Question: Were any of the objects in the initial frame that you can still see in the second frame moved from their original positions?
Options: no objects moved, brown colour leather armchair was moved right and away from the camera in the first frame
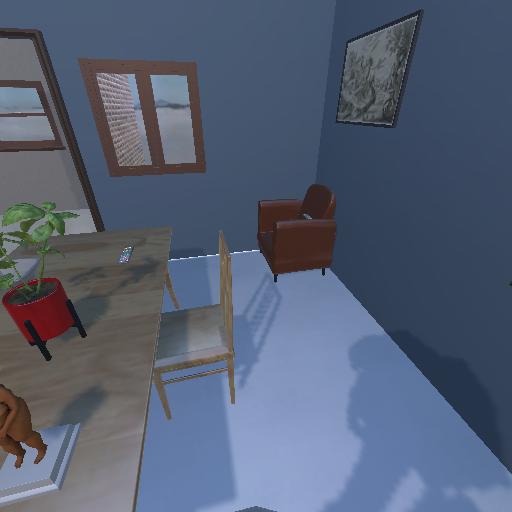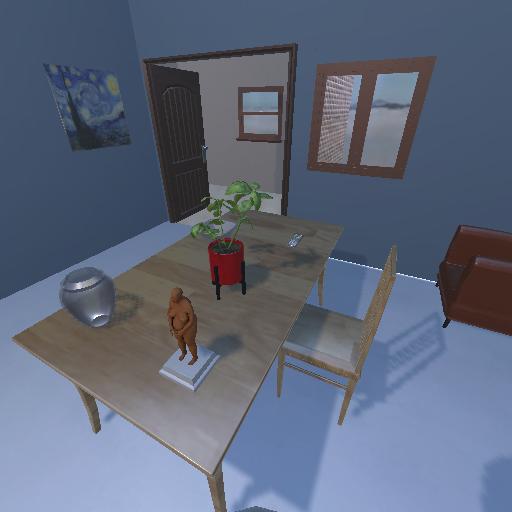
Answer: no objects moved